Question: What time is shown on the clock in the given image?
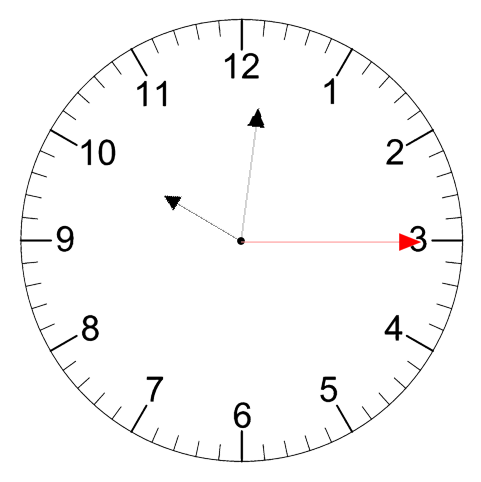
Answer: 10:01:15